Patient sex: M
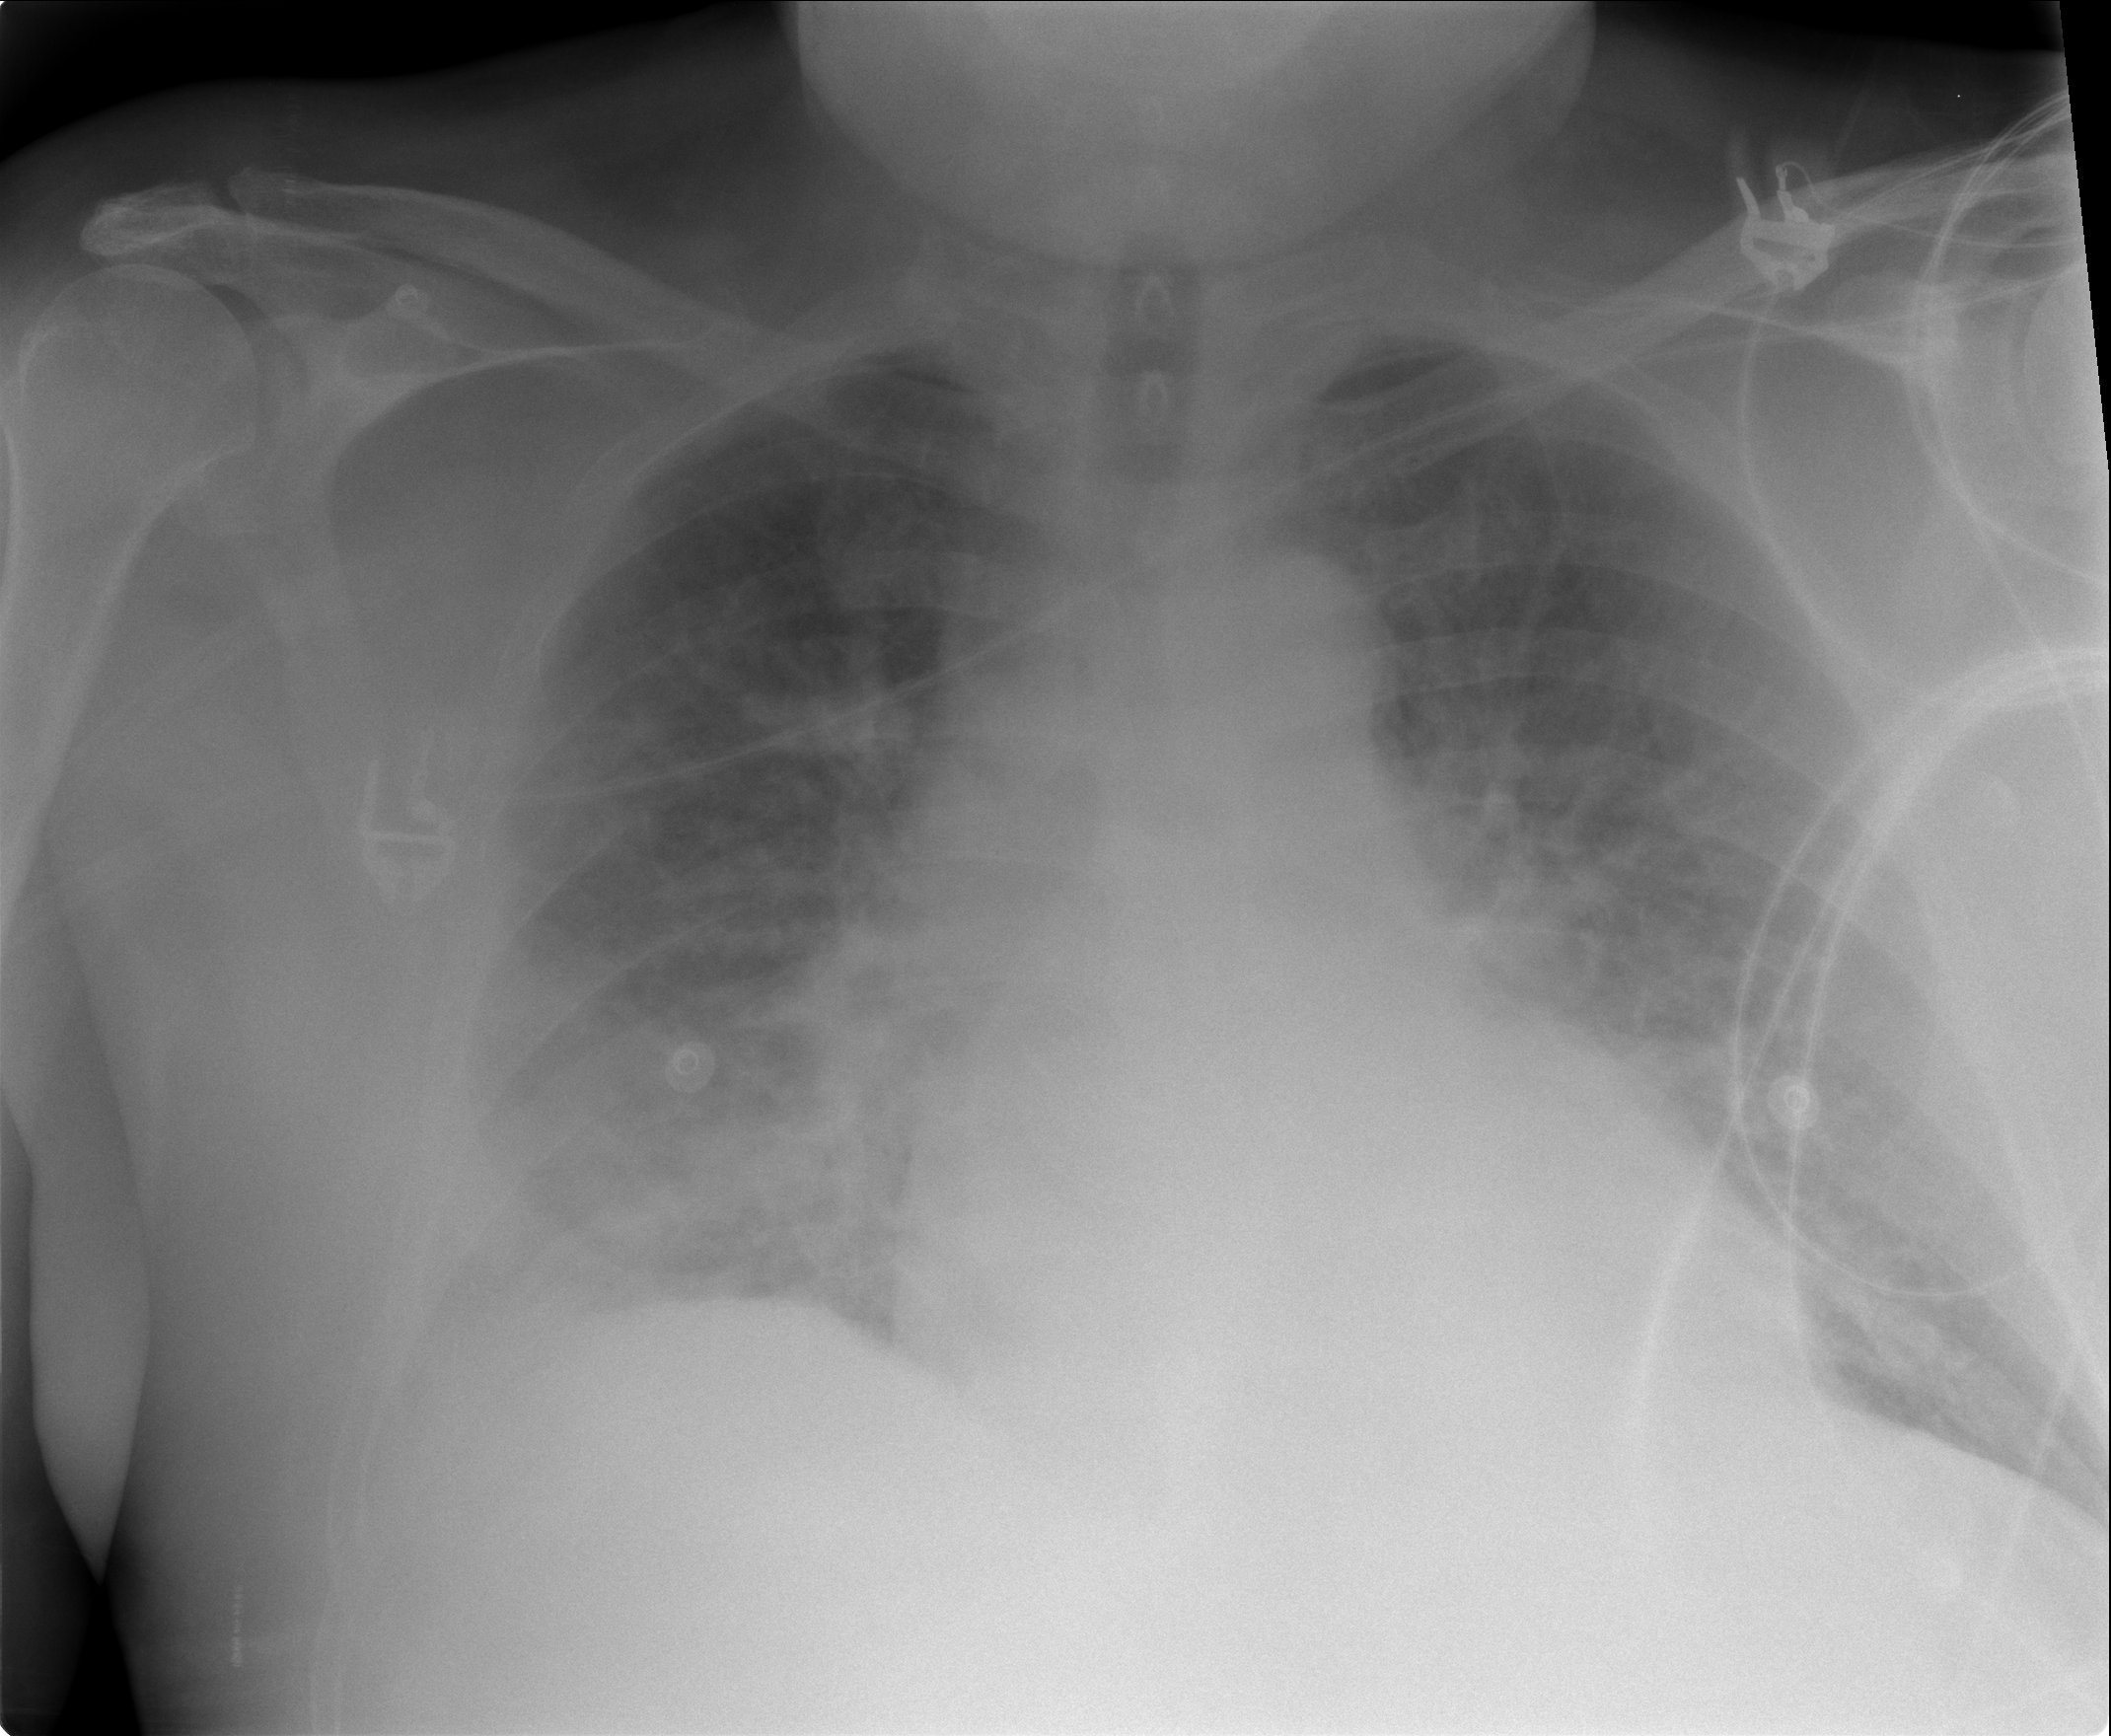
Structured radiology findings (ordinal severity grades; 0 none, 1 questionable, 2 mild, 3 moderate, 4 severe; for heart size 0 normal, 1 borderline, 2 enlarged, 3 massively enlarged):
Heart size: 1
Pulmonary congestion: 2
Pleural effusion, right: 2
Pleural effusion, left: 1
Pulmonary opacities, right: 3
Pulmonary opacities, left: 3
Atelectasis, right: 2
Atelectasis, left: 2